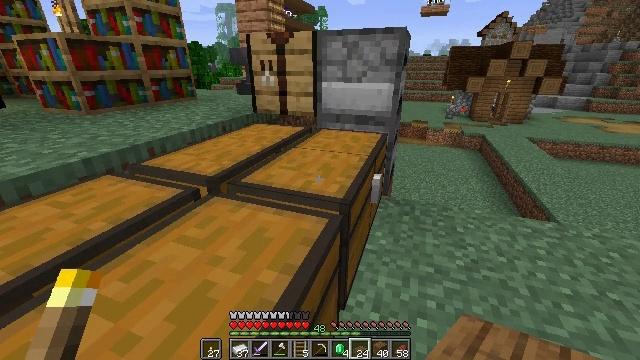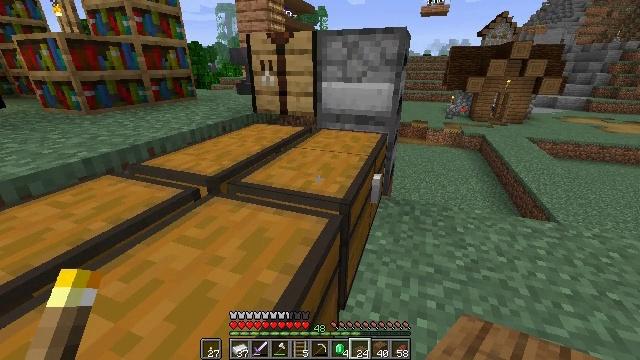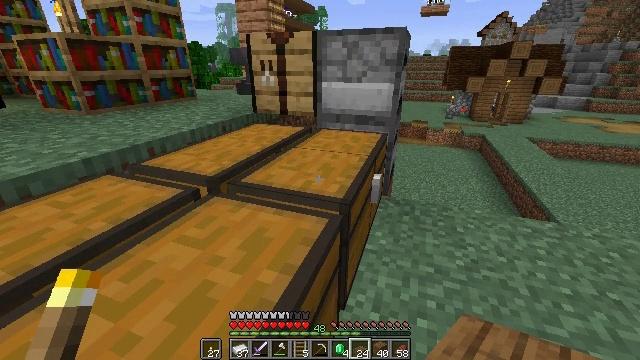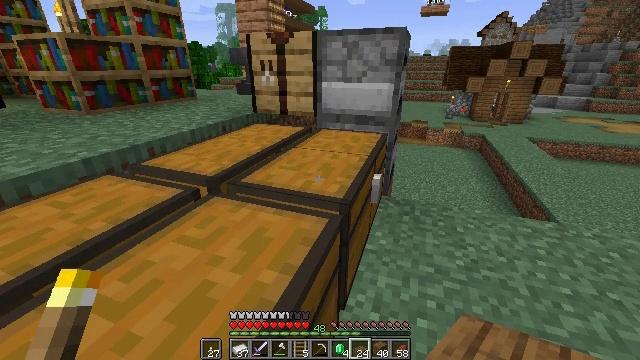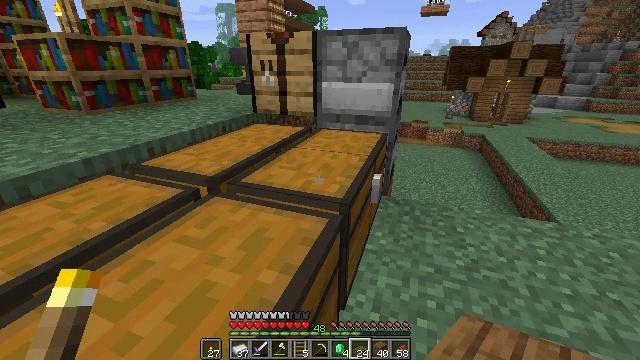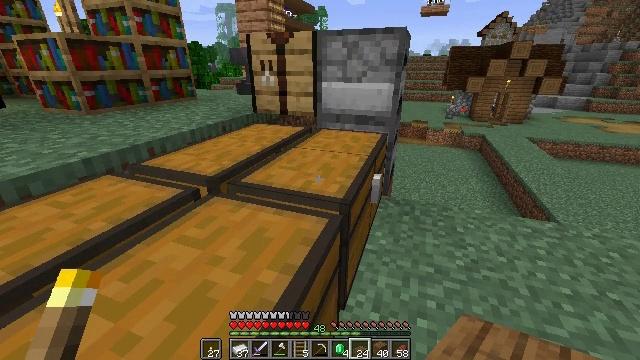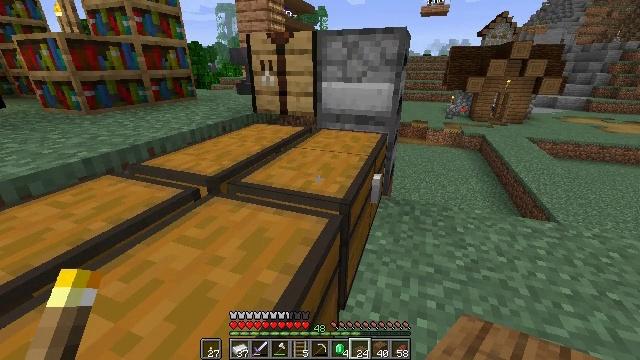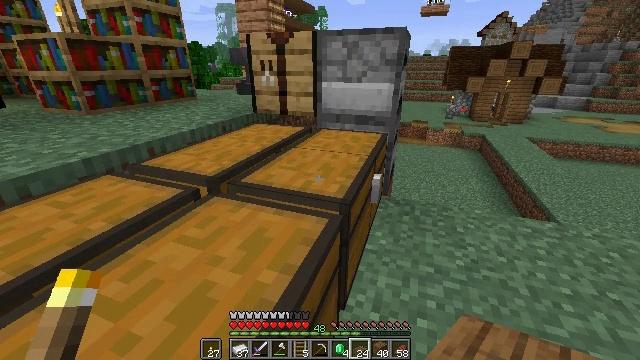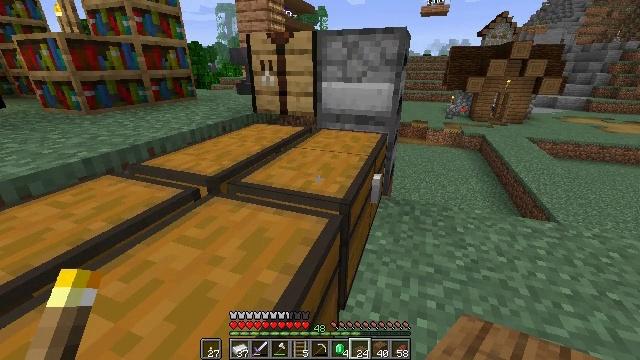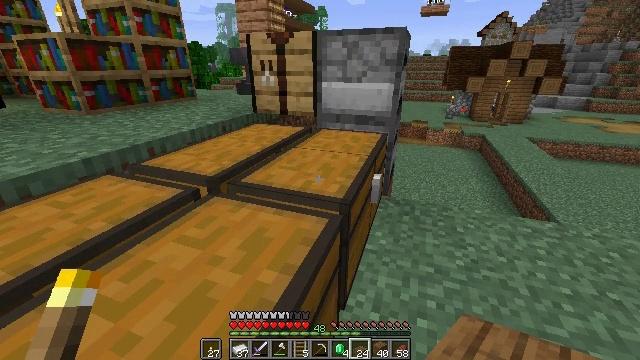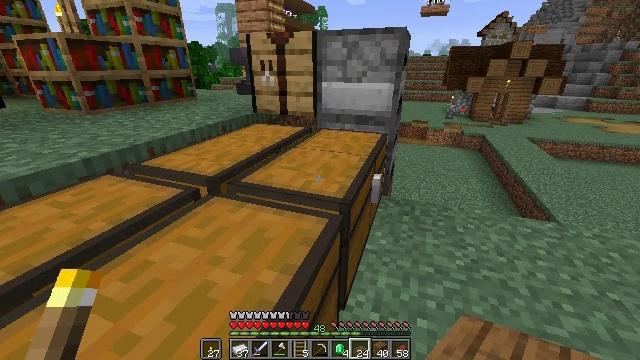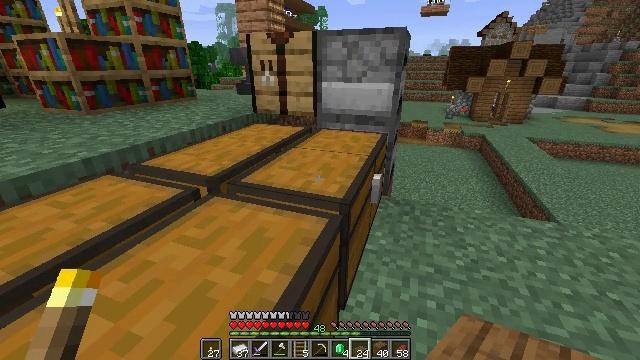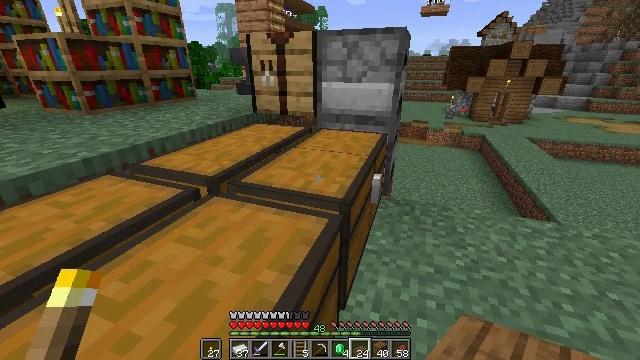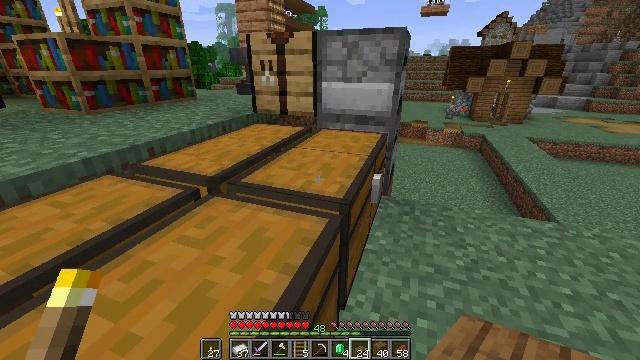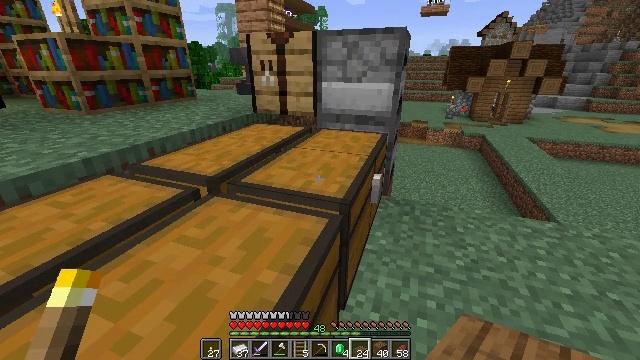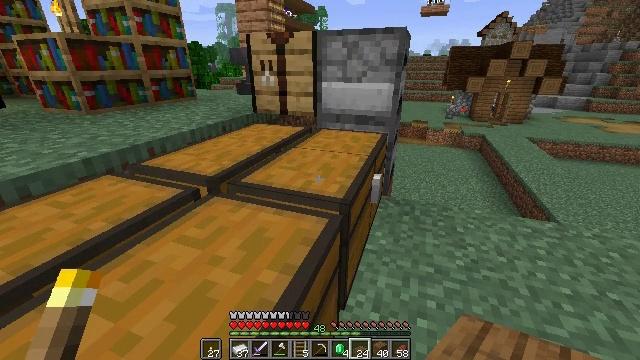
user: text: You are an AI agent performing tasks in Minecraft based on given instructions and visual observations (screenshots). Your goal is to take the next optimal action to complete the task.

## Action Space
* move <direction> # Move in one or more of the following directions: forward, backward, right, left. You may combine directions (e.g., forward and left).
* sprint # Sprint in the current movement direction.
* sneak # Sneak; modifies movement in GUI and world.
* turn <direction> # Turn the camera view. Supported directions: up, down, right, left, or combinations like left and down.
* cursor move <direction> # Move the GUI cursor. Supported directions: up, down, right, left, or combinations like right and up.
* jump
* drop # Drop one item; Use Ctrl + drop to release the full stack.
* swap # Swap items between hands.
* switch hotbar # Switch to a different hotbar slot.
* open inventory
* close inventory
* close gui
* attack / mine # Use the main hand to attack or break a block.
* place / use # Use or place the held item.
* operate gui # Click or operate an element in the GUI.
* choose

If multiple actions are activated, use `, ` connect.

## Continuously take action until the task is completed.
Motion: motion action
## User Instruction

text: Drop a spruce slab.
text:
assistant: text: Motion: no_op
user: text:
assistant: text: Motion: no_op
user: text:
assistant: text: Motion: no_op
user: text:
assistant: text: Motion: no_op
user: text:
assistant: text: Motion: no_op
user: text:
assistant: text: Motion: no_op
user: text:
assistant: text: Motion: no_op
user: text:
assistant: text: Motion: no_op
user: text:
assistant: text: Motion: no_op
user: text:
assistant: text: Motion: no_op
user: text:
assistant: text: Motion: no_op
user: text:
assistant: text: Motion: no_op
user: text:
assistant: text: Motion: no_op
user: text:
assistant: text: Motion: no_op
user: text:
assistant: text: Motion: no_op
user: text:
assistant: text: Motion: no_op
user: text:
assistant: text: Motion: no_op
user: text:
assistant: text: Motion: no_op
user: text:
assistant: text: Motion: no_op
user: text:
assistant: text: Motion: no_op
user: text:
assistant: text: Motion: no_op
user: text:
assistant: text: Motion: no_op
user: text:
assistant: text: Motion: no_op
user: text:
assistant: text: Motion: no_op
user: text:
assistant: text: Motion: no_op
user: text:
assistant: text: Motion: no_op
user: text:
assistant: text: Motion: no_op
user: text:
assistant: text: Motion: no_op
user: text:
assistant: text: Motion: no_op
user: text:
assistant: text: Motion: no_op